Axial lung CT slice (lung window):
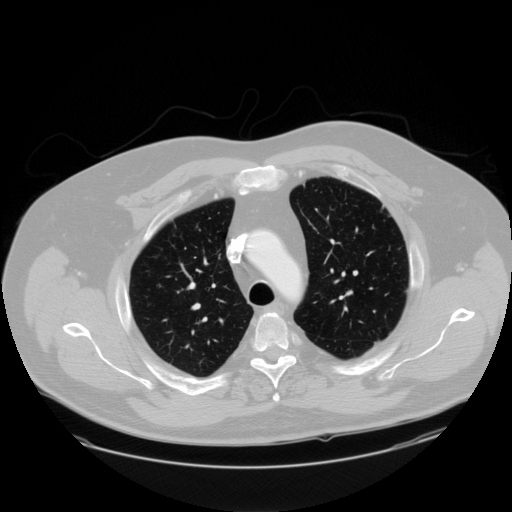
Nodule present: no